Aerial crown-view tile of a tropical tree (Barro Colorado Island, Panama), acquired 20241112:
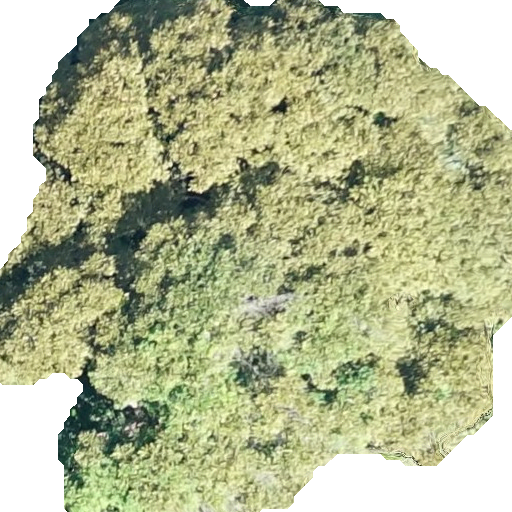
Species: Dipteryx oleifera
GBIF accepted scientific name: Dipteryx oleifera
Crown area: 350.191 m²